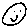
Label: smiley face